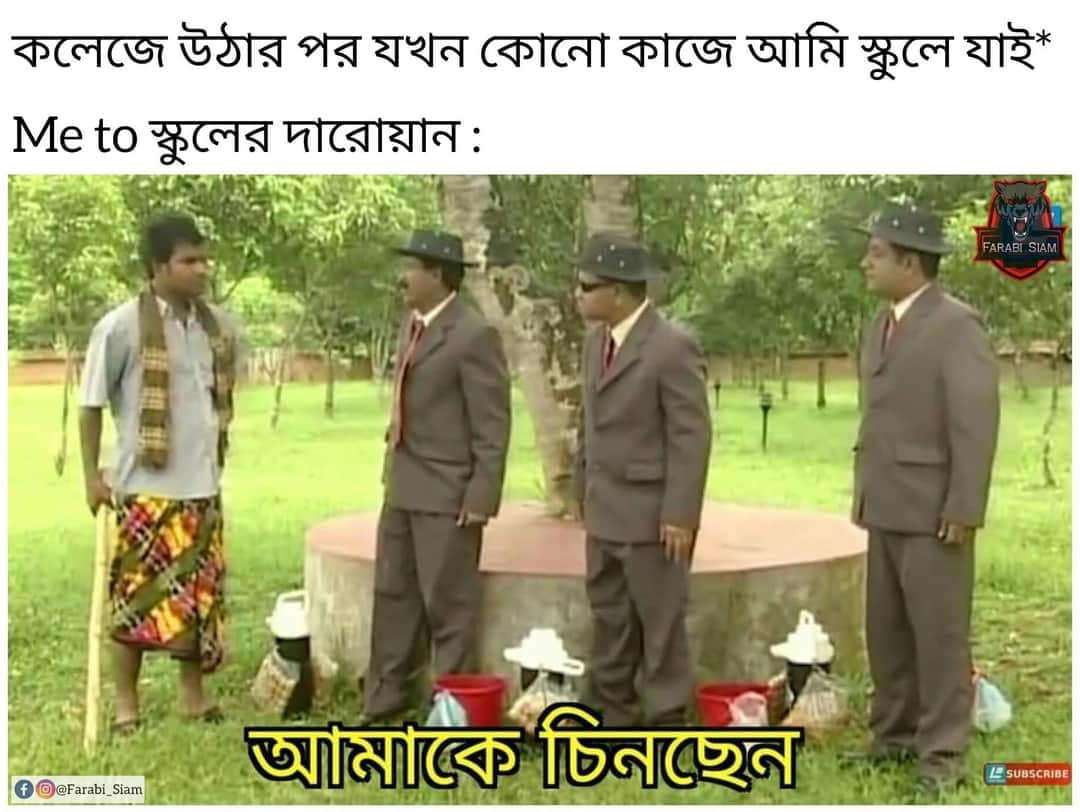
Caption: কলেজে উঠার পর যখন কোনো কাজে আমি স্কুলে যাই*   Me to  স্কুলের দারোয়ানঃ    আমাকে চিনছেন
Label: non-hate